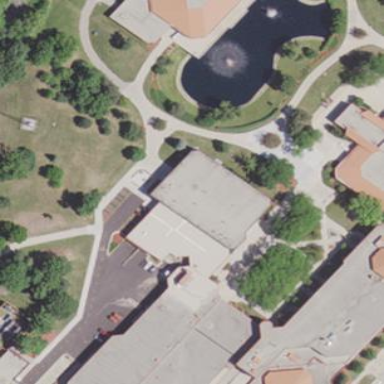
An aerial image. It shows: College building.